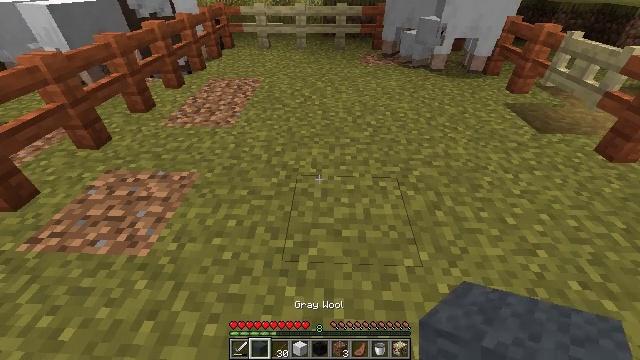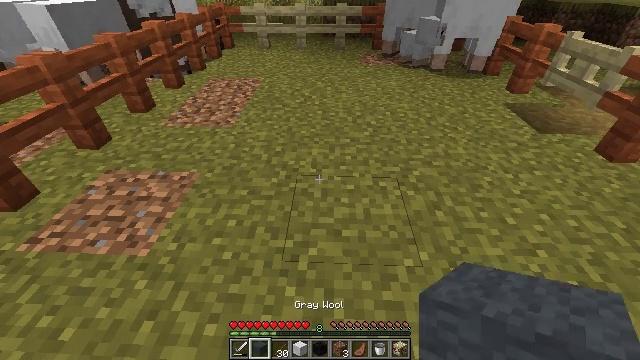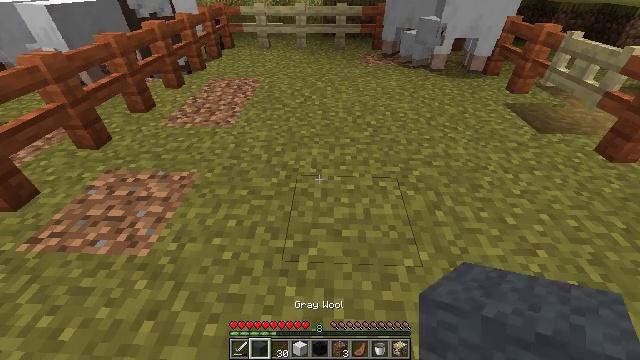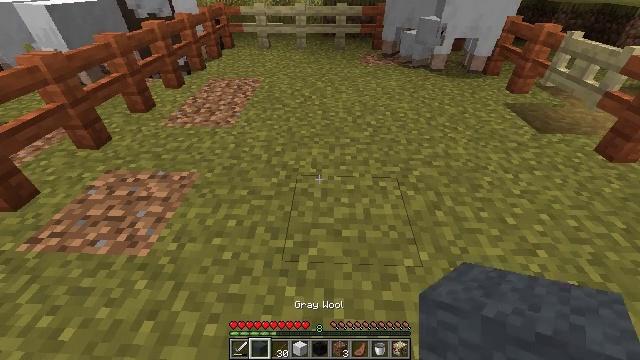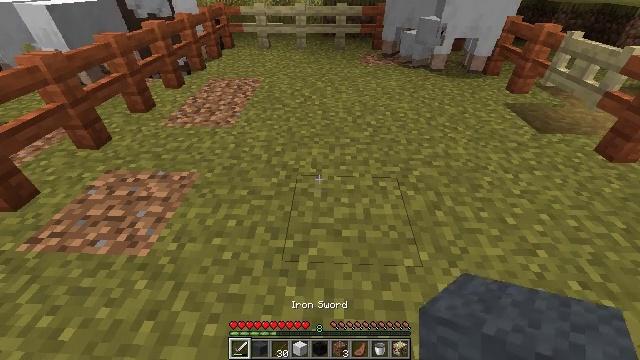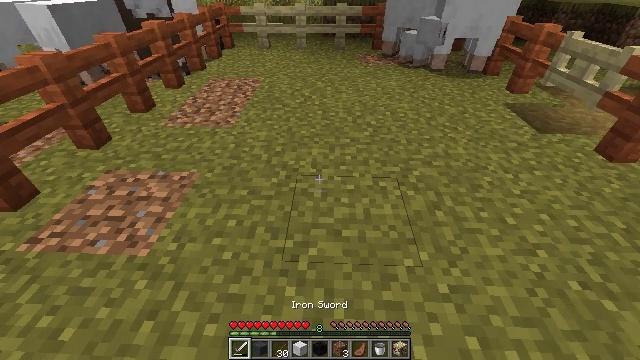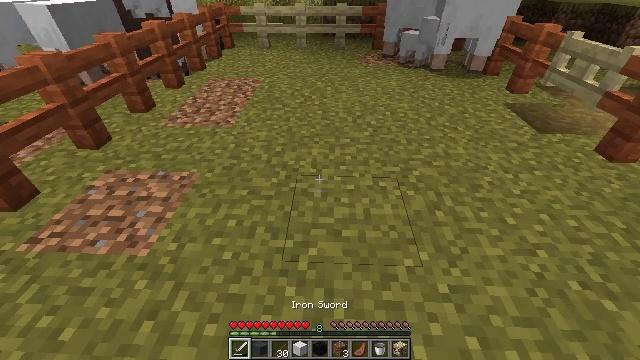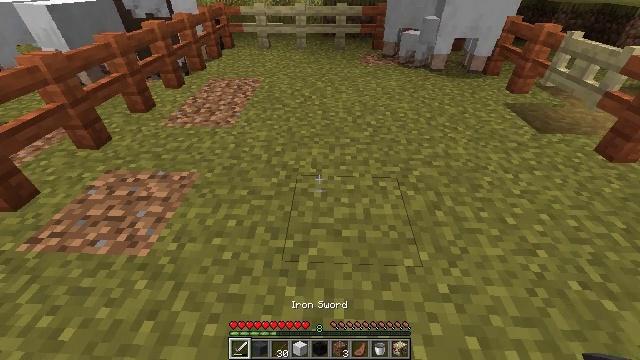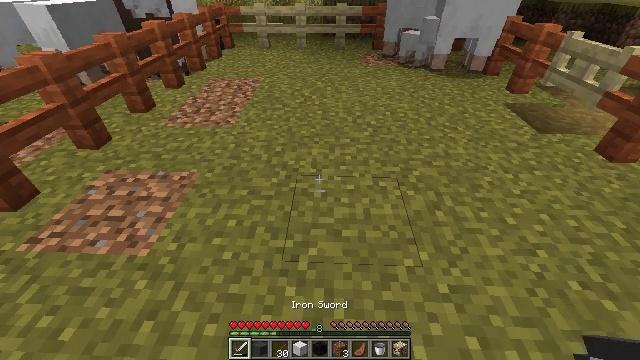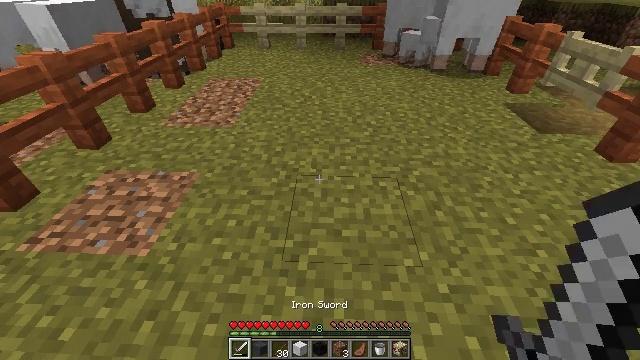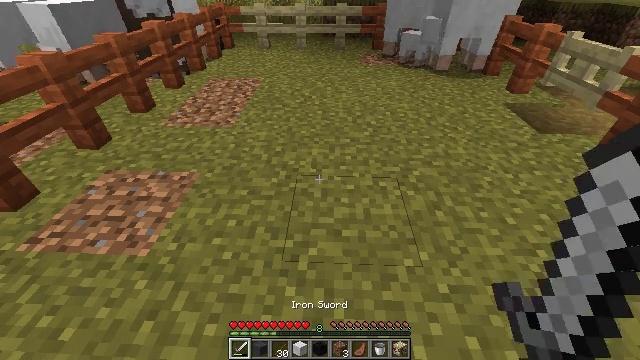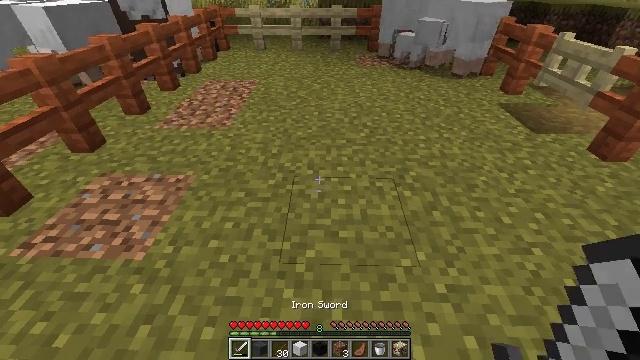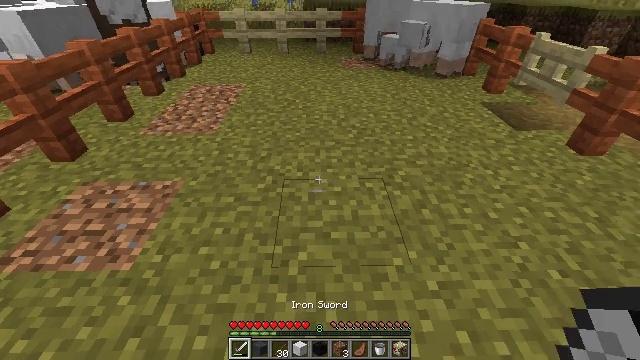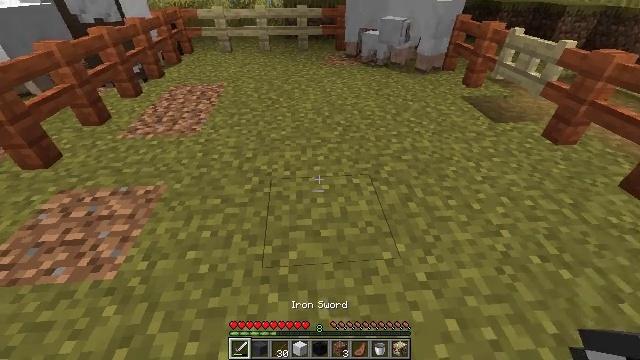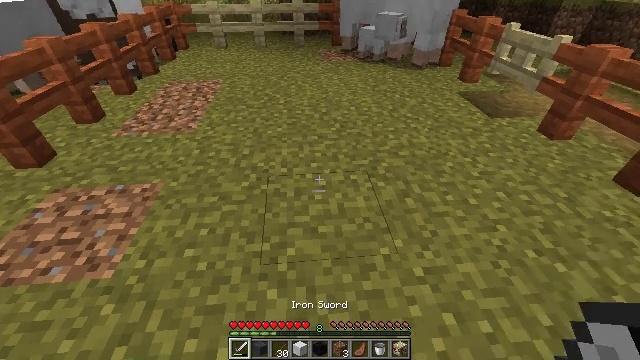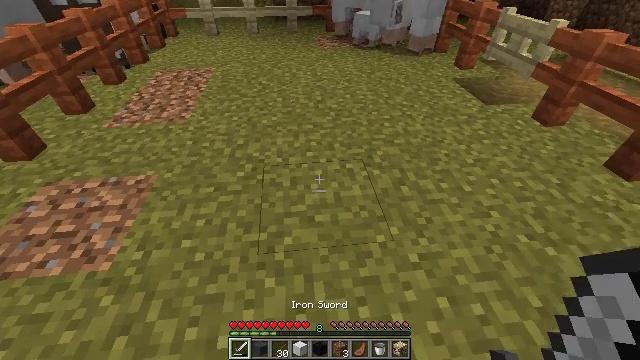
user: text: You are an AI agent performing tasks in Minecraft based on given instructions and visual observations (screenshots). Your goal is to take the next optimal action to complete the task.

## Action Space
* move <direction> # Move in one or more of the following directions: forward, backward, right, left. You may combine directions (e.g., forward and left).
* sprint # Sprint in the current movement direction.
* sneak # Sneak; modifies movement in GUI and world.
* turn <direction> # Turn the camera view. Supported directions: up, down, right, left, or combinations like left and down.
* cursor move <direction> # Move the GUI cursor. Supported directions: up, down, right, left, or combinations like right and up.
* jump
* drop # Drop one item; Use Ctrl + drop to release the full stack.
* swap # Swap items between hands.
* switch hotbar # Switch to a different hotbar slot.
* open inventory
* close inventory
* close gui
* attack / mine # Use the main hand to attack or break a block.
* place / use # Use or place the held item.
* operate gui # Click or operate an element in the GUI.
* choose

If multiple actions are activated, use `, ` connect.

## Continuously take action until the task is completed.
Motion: motion action
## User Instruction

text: Collect the grass block using a shovel.
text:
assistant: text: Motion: no_op
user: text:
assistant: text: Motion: no_op
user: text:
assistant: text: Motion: no_op
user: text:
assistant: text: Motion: no_op
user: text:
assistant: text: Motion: no_op
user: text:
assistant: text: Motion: no_op
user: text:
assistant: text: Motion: no_op
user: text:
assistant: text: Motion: no_op
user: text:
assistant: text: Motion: no_op
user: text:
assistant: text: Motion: no_op
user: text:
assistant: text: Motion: no_op
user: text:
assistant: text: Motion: turn right
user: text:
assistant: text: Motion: turn right
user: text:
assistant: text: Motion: no_op
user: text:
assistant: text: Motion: turn right and down
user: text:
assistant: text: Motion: turn down
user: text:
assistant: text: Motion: turn down
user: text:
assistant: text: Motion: attack / mine
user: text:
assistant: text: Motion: attack / mine
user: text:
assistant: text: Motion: attack / mine
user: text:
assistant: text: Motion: attack / mine
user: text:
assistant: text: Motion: attack / mine
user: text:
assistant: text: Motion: attack / mine
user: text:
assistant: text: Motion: attack / mine
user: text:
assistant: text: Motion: attack / mine
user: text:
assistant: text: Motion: attack / mine
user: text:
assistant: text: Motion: attack / mine
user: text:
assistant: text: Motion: attack / mine
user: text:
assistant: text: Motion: attack / mine
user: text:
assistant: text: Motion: attack / mine